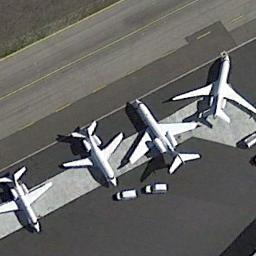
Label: airplane